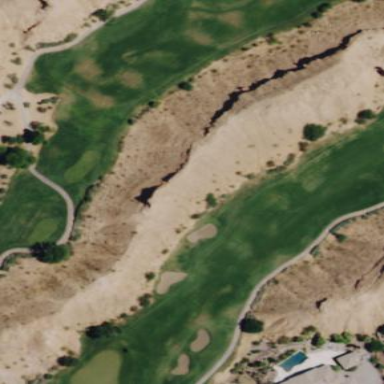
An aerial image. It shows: Rough grass area on golf course.